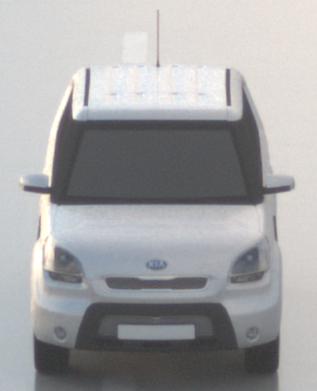
Make: KIA
Model: Soul 1.6
Detailed model: Soul (AM)
Model produced from: 2009/02
Model produced until: 2009/11
Doors: 5
Color: white
Road condition: wet road
Daytime: sunrise or sunset
Contrast: low contrast